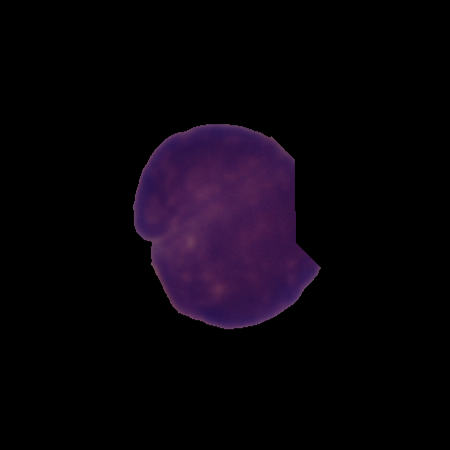
Label: cancer